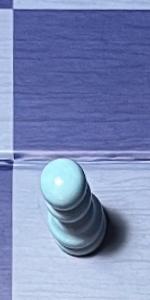
Label: Pawn_White